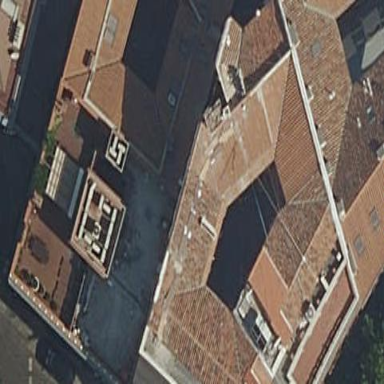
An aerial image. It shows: Hipped roof on apartment building.